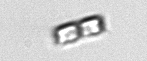
Label: Bacillariophyceae_morphotype1